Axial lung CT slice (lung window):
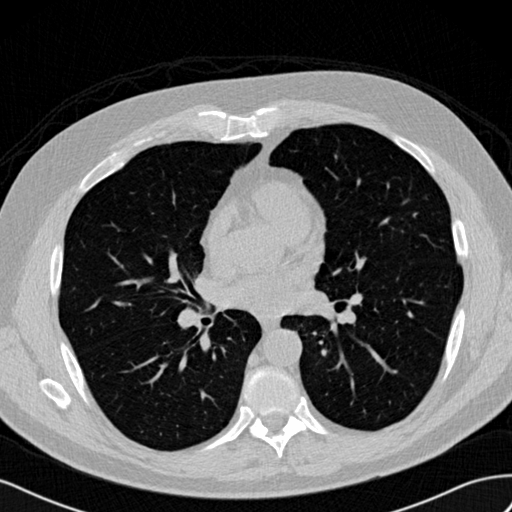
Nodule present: no